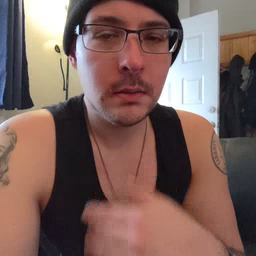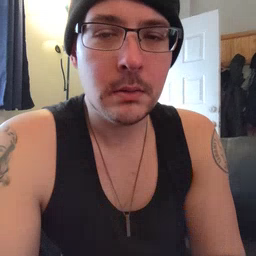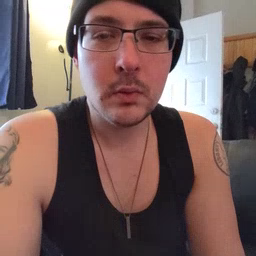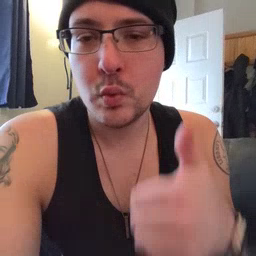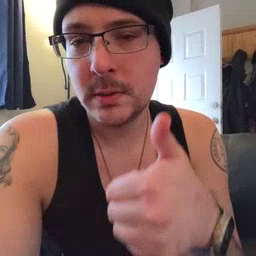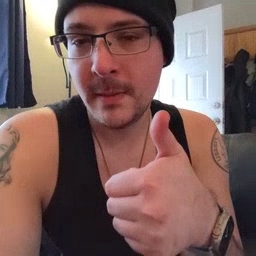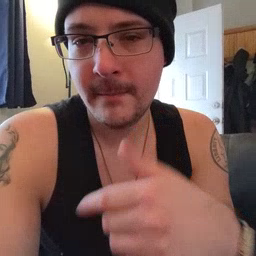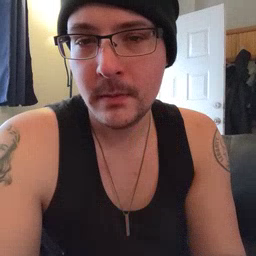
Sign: yourself